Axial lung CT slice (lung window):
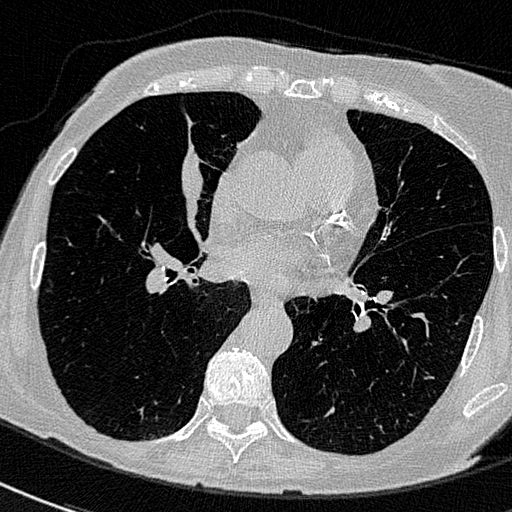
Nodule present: no